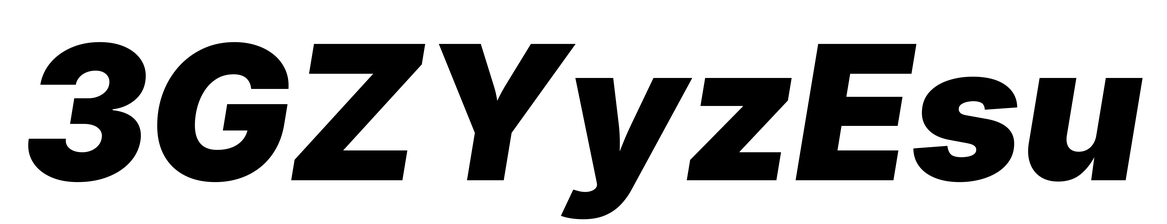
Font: Inter-Italic_Black_Italic